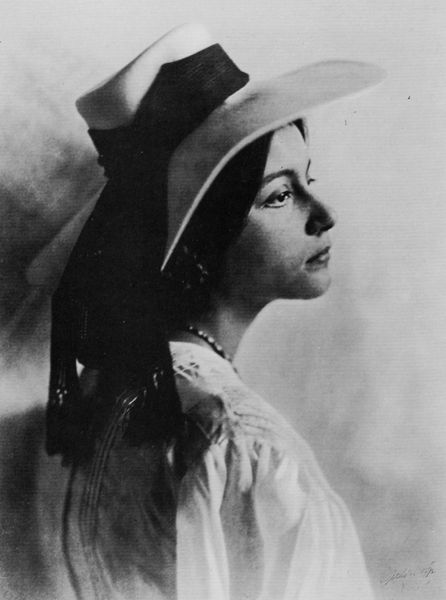
Titel: Gertrud Falke, die Tochter des Dichters Gustav Falke
Künstler: Minya Diez-Dührkoop
Schlagwörter: dunkel, feder, gemälde, haut, kopf, schatten, weiß, mädchen, degas, frau, grau, haar, hell, hintergrund, hut, kleid, licht, mund, nase, ohrring, profil, rücken, schmuck, schwarz, stirn, blick, dame, tuch, hochformat, malerei, mode, muster, schleife, hemd, jacke, jung, mütze, wand, arm, augen, band, bluse, falten, gesicht, kleidung, mensch, ärmel, bild, bildnis, hals, portrait, porträt, signatur, ferne, auge, haare, stoff, kind, saum, augenbrauen, kinn, lippe, lippen, rechts, schulter, seide, traurig, schärpe, dutt, seitlich, tüll, kette, monochrom, zopf, hutband, brauen, seitenansicht, atelier, melancholisch, junge frau, nachdenklich, wange, augenbraue, dreiviertelprofil, hutkrempe, krempe, sonnenhut, halskette, wimpern, foto, fotografie, photographie, schwarz weiss, seite, braue, photo, tracht, halbprofil, versunken, sehnsucht, halbporträt, bänder, graustufen, historisch, fau, prfil, weitblick, biesen, schlapphut, hend, schwarz und weiß, schuler, tarurig, 19. jahrhundert, 20. jahrhundert, 1930, mdächen, 21. jahrhundert, nasei